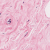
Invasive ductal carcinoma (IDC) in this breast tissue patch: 0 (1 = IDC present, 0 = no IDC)